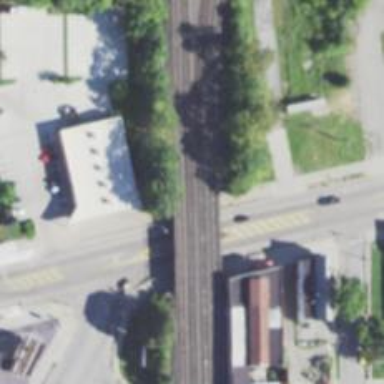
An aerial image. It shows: Railway bridge with rails crossing embankment.